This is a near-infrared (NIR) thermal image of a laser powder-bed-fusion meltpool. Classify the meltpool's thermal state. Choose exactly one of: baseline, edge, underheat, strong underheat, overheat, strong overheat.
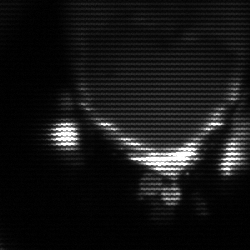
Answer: baseline